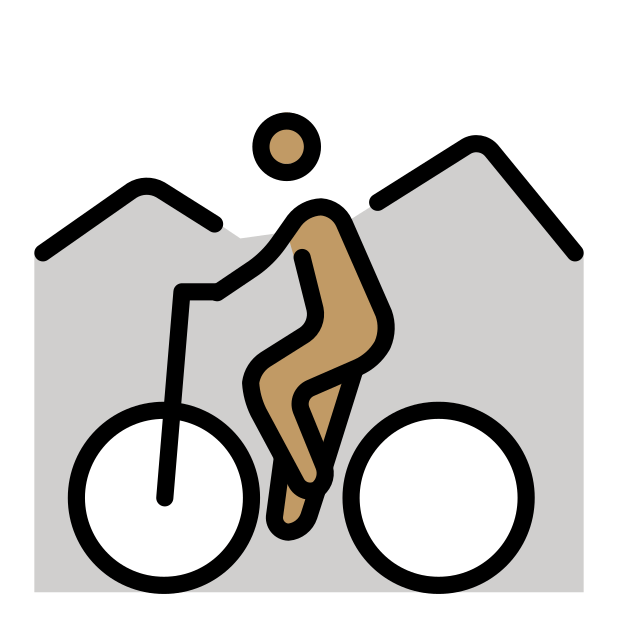
person mountain biking: medium skin tone